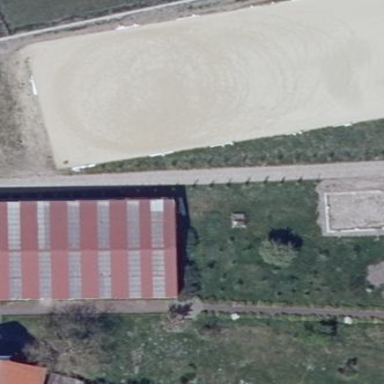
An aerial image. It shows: Equestrian pitch for leisure land sports.